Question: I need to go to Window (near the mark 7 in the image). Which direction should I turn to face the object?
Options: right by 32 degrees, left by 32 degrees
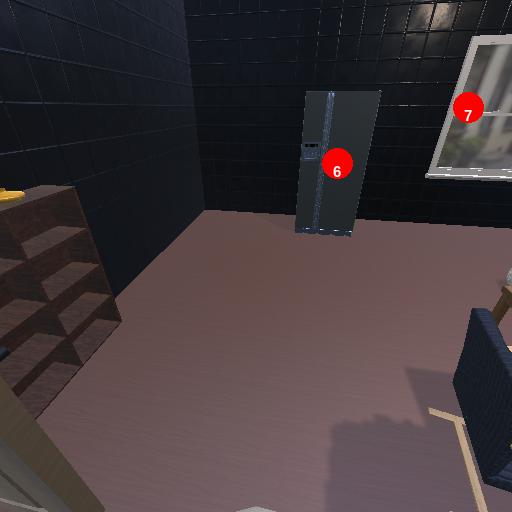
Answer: right by 32 degrees